Field crop: maize
Growth stage: 2
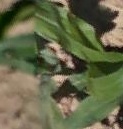
Species: maize